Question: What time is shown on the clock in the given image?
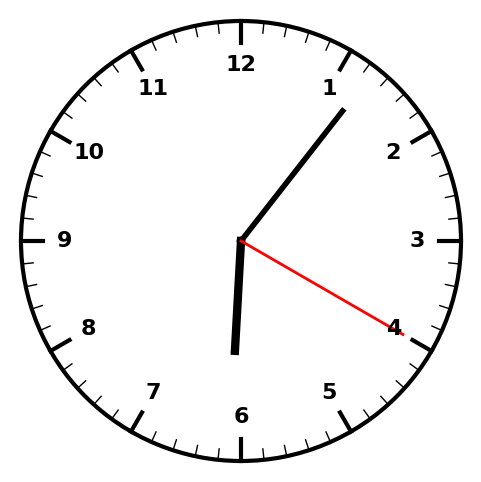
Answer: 06:06:20